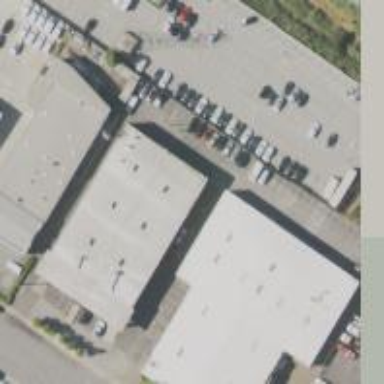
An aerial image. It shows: Industrial building with flat roof.